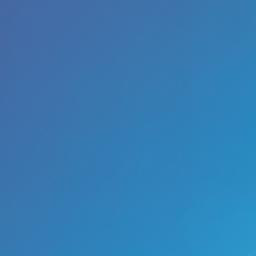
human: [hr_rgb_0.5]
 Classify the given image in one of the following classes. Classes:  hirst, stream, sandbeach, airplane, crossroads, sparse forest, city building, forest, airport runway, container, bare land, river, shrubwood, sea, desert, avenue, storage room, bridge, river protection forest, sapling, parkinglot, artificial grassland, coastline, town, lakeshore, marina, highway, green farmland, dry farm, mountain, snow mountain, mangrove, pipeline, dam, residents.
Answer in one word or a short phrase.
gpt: sea